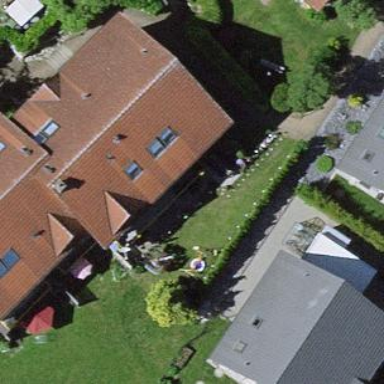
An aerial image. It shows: Terrace building.